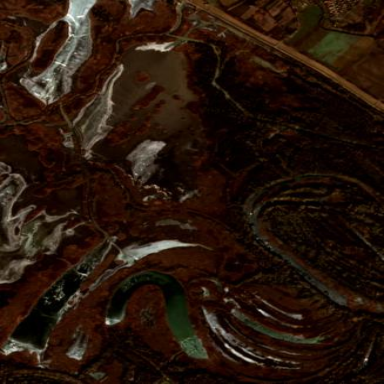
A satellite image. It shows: Oxbow water feature in nature.